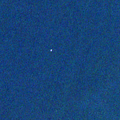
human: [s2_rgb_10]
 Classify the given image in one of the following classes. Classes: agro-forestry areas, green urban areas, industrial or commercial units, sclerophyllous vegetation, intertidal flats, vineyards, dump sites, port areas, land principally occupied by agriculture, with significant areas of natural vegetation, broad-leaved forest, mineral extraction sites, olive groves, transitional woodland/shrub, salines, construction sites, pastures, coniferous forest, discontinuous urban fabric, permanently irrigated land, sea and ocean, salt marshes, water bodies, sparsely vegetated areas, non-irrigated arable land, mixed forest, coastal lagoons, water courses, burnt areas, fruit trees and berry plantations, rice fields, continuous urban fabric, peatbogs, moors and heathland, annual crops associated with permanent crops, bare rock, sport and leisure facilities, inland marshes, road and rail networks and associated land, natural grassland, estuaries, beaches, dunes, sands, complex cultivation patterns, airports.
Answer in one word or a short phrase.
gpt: sea and ocean